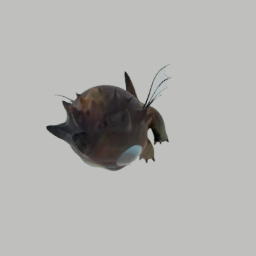
Label: animals